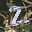
Label: 2